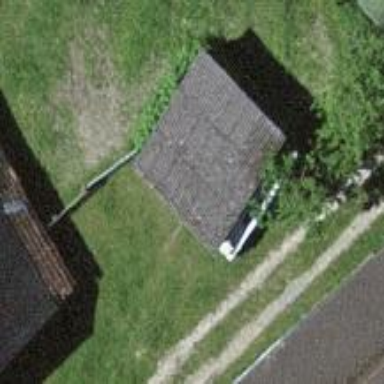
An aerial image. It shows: Garage building.